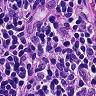
Metastatic tissue present: no